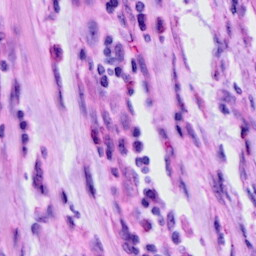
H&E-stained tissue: Cervix